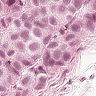
Metastatic tissue present: yes